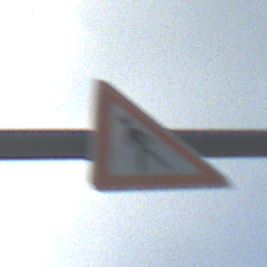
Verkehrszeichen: FussgaengerRechts
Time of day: MorningAfternoon
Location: Outdoor (Suburban)
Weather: PartlyCloudy
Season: NotSpecified
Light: Natural